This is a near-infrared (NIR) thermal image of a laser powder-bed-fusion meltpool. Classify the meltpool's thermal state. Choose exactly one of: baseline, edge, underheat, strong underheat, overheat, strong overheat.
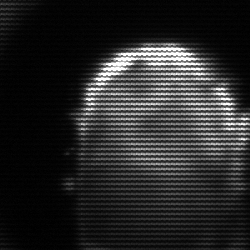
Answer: baseline